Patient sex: M
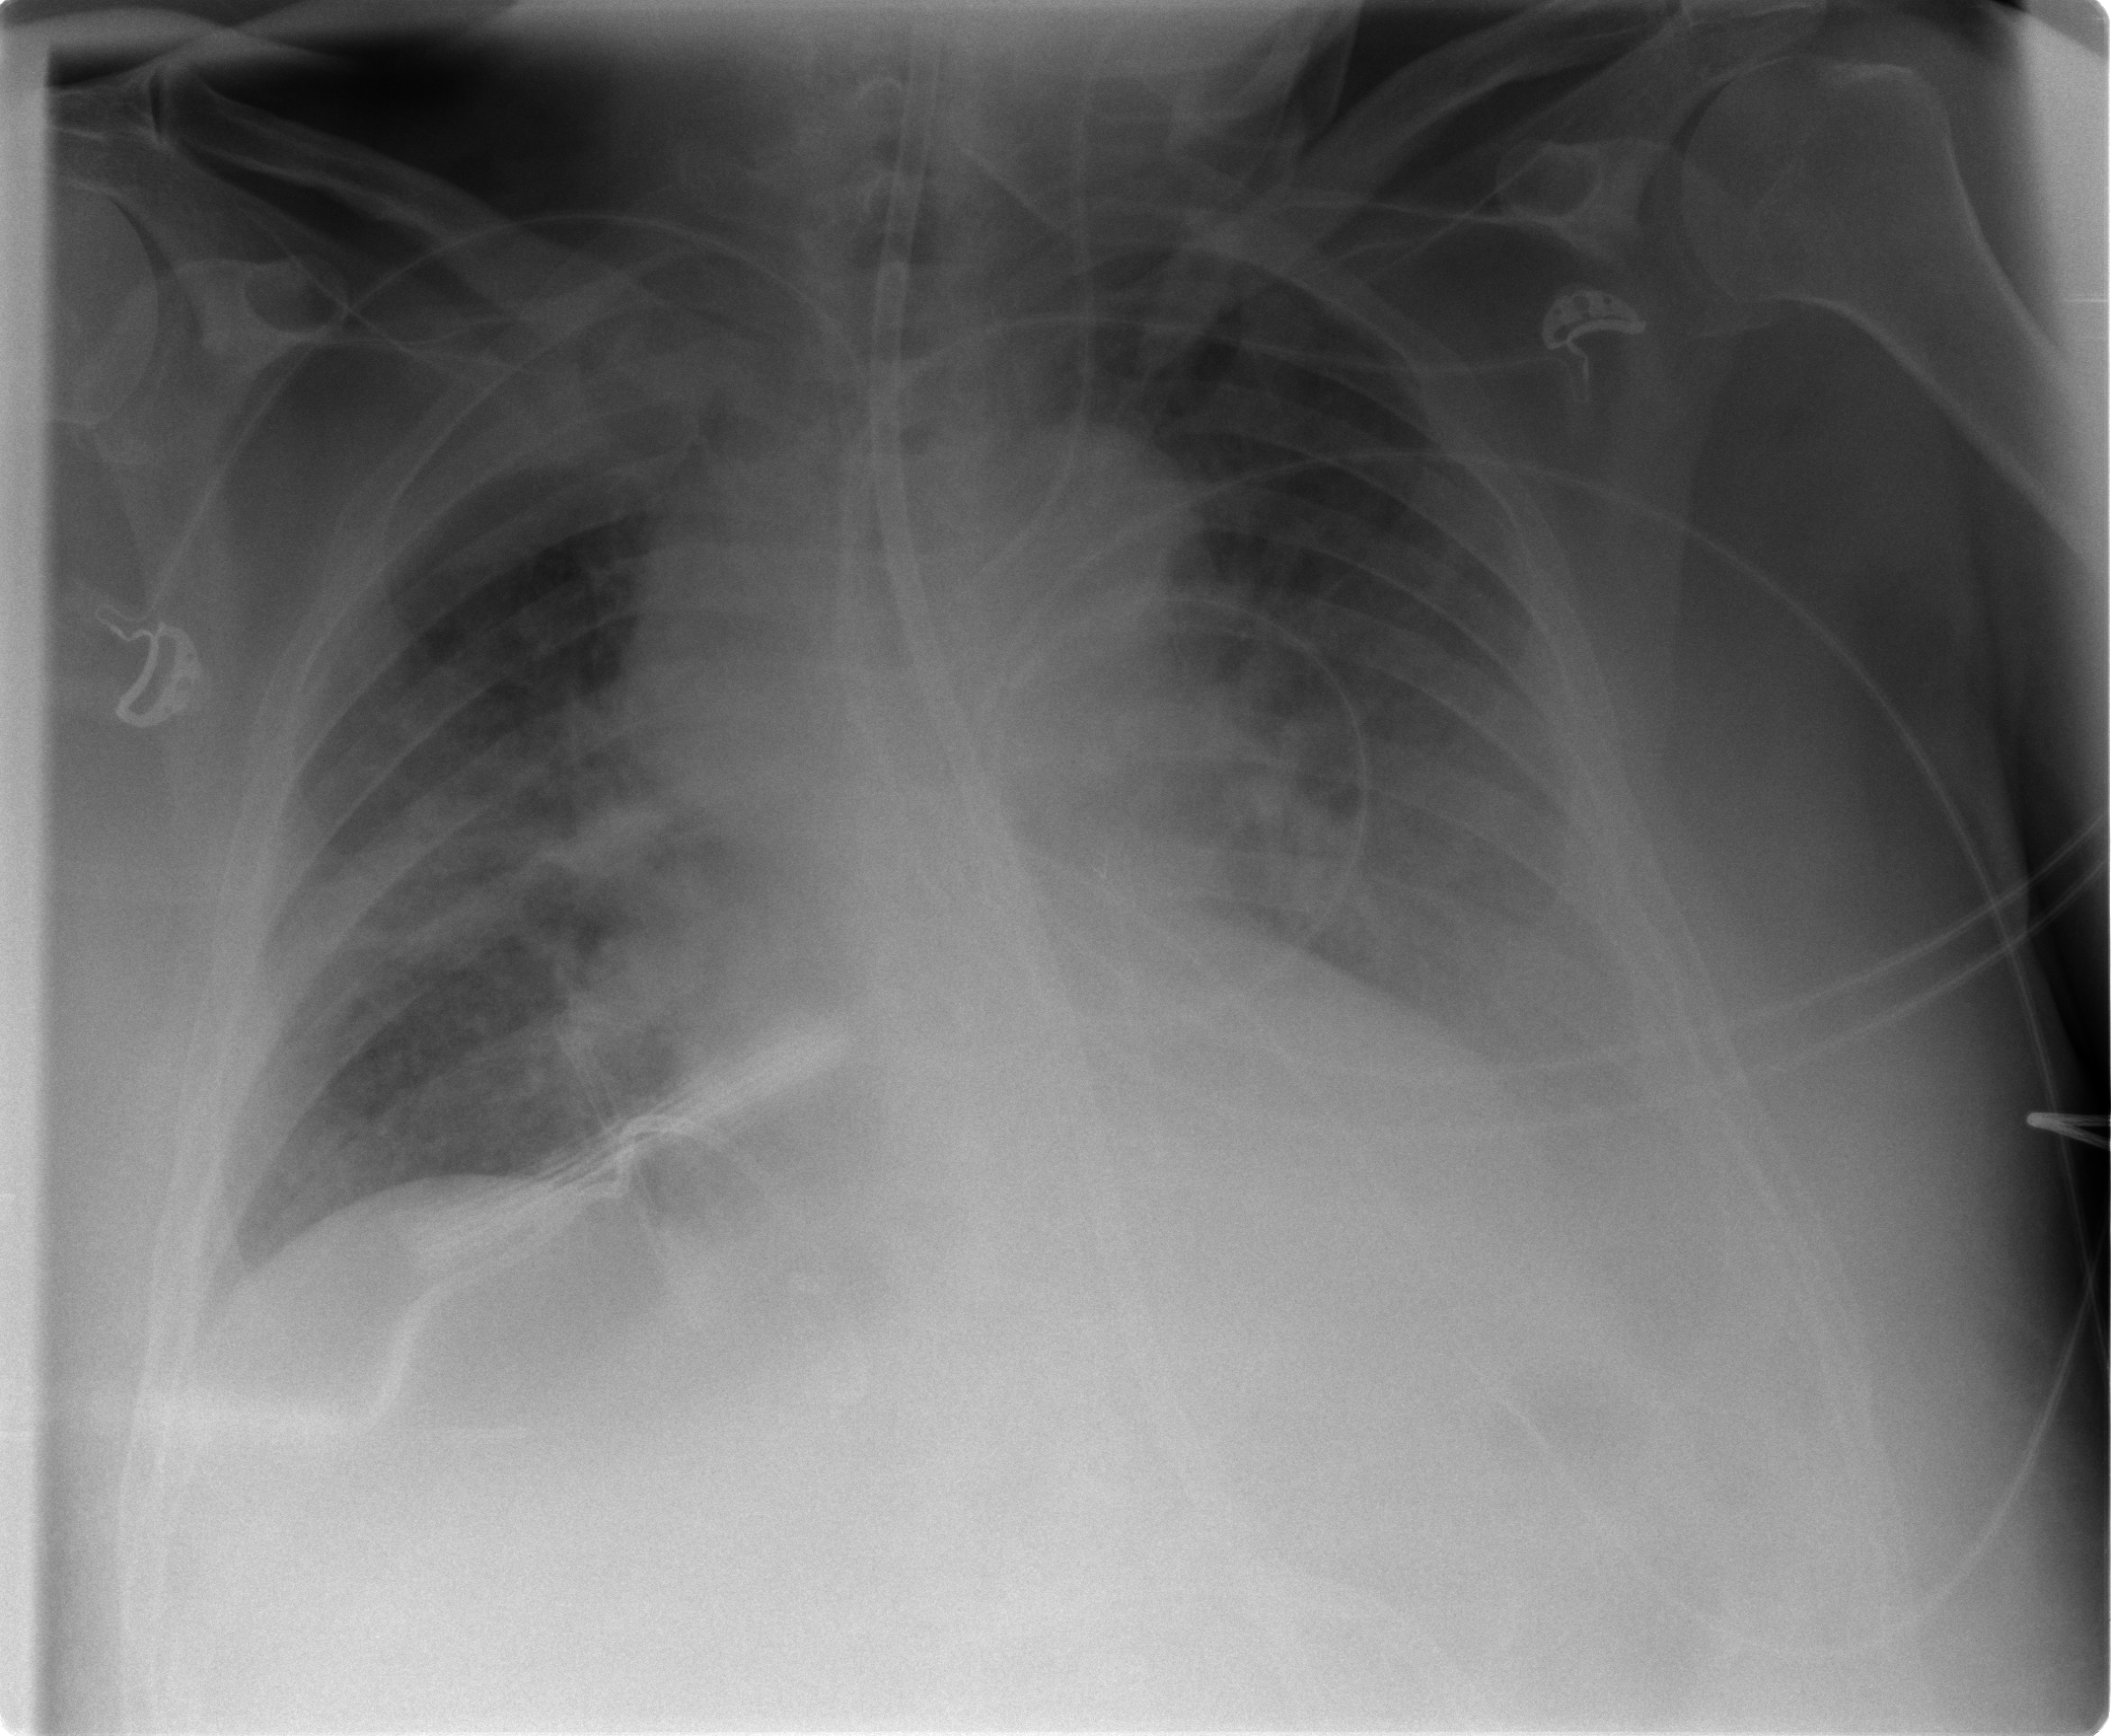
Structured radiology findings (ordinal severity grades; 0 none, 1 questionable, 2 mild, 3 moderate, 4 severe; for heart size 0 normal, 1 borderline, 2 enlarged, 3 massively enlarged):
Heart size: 2
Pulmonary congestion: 2
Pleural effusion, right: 0
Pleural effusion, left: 2
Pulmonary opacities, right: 0
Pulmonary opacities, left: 0
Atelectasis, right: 2
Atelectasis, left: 2